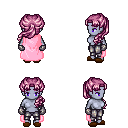
a pixel art fantasy rpg character, female body template, dark elf, purple skin, pink cape, metal pants, pink princess hairstyle, metal gloves, brown slippers, four views (front, back, left, right), 2x2 character sprite sheet, small pixel art, hard edges, no anti-aliasing